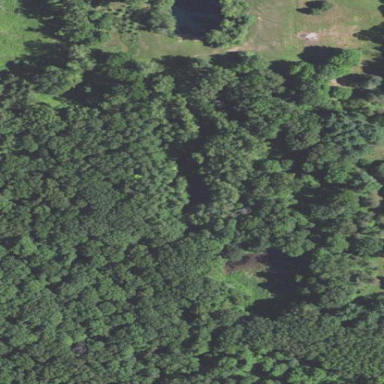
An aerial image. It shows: Beautiful woodland area.